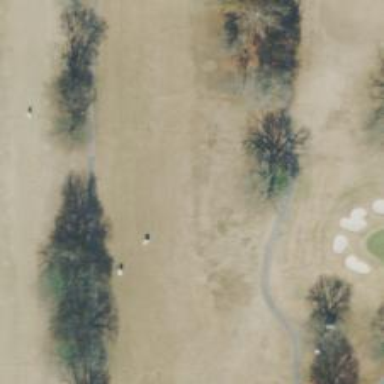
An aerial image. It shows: View of golf hole.